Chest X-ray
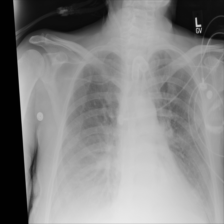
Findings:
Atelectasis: positive
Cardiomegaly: negative
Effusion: positive
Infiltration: negative
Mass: negative
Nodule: negative
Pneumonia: negative
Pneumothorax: negative
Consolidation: positive
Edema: negative
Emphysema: negative
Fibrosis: negative
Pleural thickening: negative
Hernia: negative